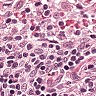
Metastatic tissue present: no